Question: I would like to know how can I edit CSS files(ex:Logo size, Logo path)
I am using Grantry v4.1.24 and Joomla 3.3.1
See the example of how to change Logo;
'''
#rt-logo {
background: url("/qatarclean/joomla_gantry/images/logo.png") no-repeat scroll 50% 0 transparent !important;
}
#rt-logo {
height: 140px;
width: 267px;
}
'''
How can I find the CSS location for this and how to edit this?
in Firebug it is only showing the only the folder path.
I have created gantry-custom.css file and inserted above data. It doesn't work.
See the attached picture;

Also I want to know how to remove some lines from selected CSS file;
Thanks in Advance,
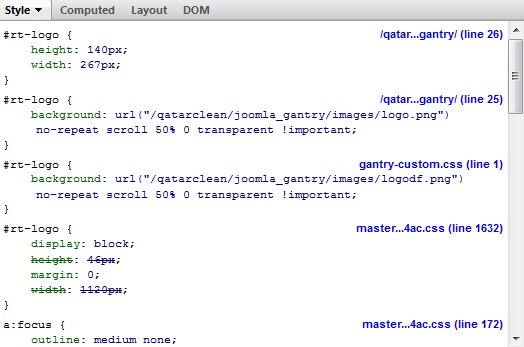
Answer: The Gantry Framework uses compiled LESS files. Rather than editing these directly, it is recommended (as you have done) that a custom CSS or custom LESS file is created so that your changes are not overwritten by a template update.
The use of '!important' might be the reason your override is not working.
You can get around this using CSS specificity as explained by Henning on the RocketTheme Forums at: <URL>
For more information on CSS specificity Henning recommends: <URL>
In this particular case, the following should fix the issue you are having:
'''
div#rt-logo {
background: url("/qatarclean/joomla-gantry/images/logodf.png") no-repeat scroll 50% 0 transparent !important;
}
'''